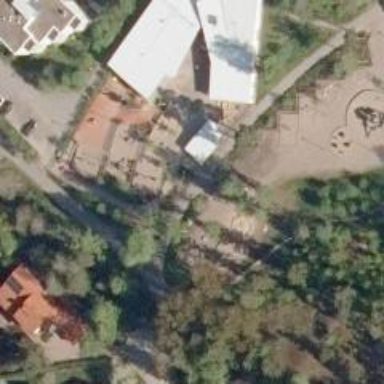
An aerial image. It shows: Kindergarten.